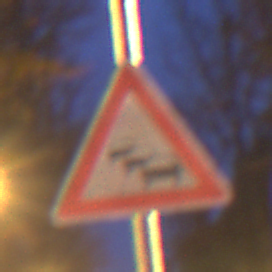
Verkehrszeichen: Stau
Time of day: Night
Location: Outdoor (Urban)
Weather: Clear
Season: NotSpecified
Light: Artificial